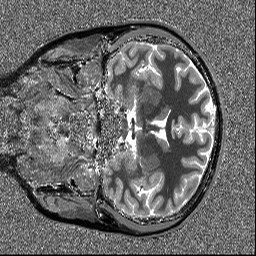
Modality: T1map
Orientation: coronal
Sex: female